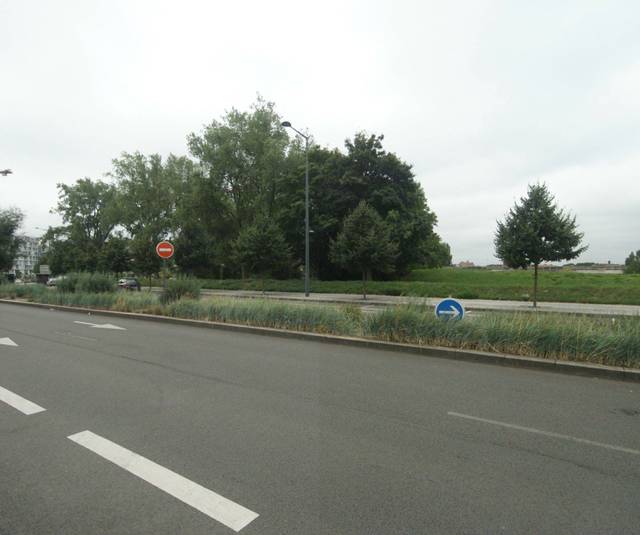
Region: France
Coordinates: 50.625, 3.08